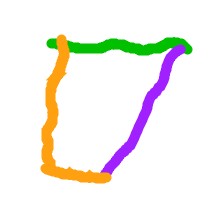
Shape: trapezoid